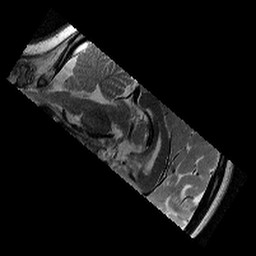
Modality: T2w
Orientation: sagittal
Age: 12
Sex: female
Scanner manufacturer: siemens
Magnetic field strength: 3 T
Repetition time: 9.23 s
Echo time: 0.067 s